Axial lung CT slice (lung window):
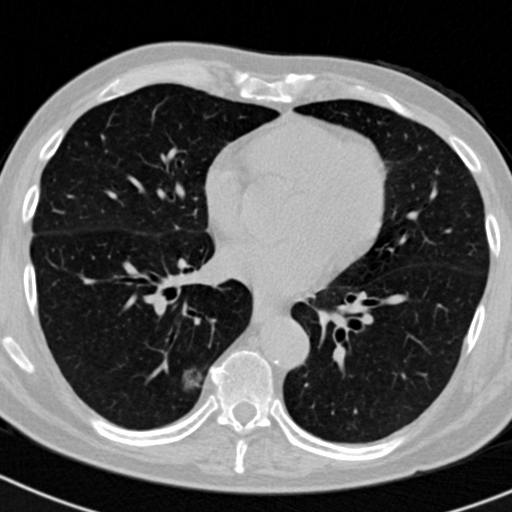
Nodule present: yes
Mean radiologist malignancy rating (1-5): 3